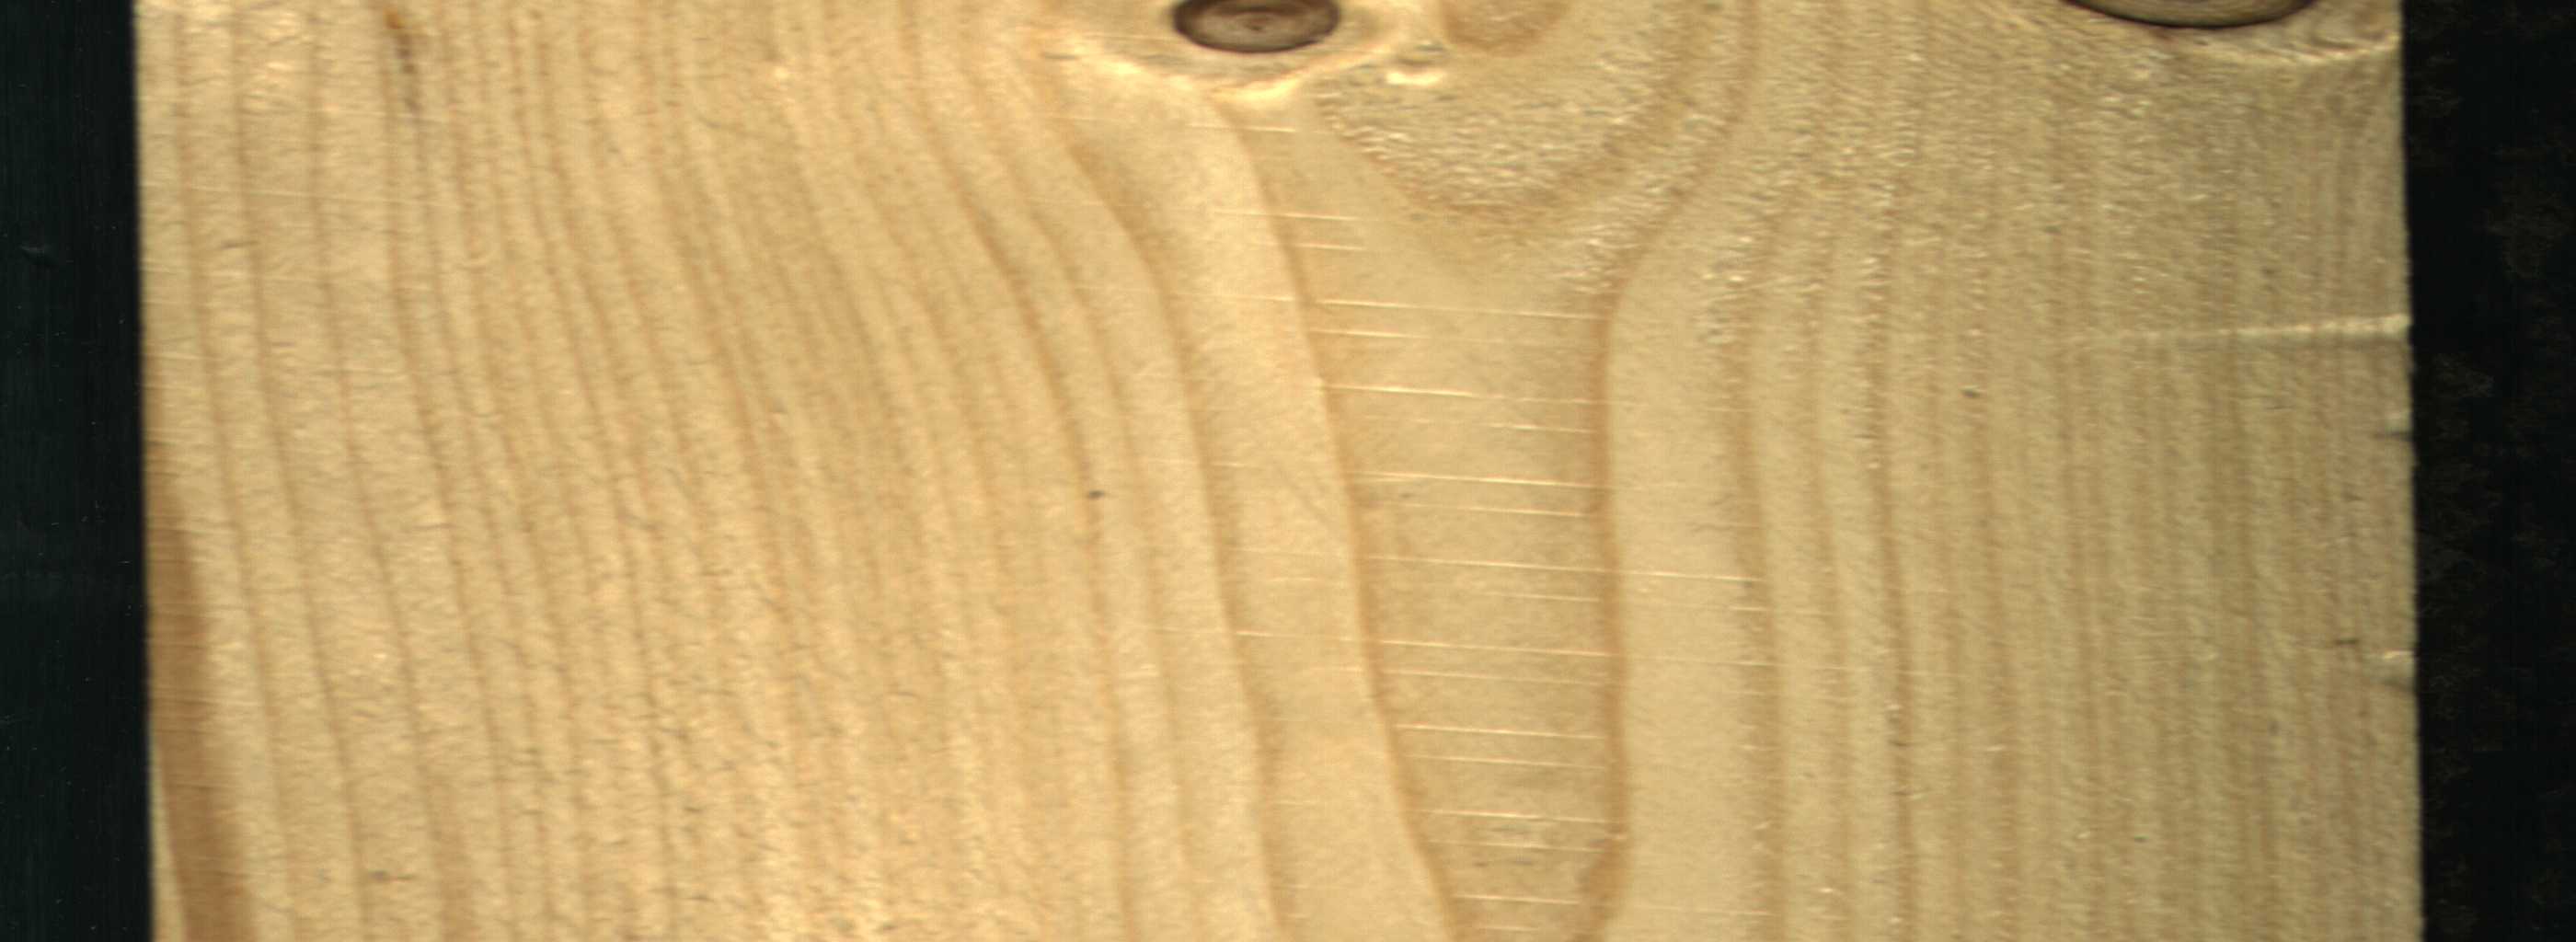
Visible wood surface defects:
Dead_Knot
Dead_Knot